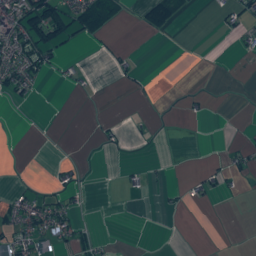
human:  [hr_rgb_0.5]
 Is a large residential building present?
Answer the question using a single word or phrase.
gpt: yes

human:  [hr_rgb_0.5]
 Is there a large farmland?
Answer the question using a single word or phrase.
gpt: yes

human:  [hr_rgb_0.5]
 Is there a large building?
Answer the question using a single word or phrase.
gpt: yes

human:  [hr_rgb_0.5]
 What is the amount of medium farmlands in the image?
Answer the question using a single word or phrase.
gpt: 1

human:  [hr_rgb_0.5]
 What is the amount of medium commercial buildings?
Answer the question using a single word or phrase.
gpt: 4

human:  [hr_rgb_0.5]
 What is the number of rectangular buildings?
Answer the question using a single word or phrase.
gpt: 579

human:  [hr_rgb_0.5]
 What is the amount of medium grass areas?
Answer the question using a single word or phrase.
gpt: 33

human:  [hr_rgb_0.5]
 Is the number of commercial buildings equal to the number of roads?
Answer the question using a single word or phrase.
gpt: no

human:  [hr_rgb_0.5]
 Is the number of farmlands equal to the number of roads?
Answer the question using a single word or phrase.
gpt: no

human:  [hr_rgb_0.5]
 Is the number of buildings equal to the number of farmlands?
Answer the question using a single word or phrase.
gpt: no

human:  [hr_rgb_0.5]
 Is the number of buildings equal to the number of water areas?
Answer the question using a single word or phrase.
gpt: no

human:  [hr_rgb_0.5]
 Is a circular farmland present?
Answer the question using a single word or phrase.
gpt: no

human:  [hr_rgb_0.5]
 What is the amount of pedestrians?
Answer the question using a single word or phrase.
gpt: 3

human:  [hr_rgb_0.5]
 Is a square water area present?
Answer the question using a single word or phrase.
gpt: no

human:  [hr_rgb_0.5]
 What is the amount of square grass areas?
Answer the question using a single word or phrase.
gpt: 2

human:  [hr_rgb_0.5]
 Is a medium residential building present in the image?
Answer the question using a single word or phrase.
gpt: yes

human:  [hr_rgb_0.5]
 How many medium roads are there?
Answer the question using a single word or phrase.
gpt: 0

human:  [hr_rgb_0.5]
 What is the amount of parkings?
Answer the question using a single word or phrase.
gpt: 9

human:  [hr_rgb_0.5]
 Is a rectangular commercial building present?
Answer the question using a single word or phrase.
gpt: yes

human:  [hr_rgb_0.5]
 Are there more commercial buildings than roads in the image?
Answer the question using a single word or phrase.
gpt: no

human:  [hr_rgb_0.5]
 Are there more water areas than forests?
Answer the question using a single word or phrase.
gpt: no

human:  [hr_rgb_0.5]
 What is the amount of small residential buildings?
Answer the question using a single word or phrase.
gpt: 1023

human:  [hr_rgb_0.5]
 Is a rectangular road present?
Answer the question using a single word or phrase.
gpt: no

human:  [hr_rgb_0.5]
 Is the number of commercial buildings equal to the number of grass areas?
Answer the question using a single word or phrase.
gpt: no

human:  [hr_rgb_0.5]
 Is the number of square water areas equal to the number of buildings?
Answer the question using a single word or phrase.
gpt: no

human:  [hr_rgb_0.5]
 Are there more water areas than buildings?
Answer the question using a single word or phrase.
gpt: no

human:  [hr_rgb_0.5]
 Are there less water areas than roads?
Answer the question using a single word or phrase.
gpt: yes

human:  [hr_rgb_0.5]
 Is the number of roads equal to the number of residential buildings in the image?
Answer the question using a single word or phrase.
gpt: no

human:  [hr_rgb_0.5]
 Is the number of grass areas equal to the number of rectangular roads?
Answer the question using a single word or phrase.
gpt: no

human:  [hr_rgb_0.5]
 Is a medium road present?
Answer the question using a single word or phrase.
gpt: no

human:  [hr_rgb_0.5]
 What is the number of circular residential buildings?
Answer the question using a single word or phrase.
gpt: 1

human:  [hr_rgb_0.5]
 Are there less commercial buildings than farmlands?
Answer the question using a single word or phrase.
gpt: yes

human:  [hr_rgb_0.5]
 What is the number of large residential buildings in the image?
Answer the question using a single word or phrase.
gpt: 2

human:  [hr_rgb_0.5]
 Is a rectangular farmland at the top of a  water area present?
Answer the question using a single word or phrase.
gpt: no

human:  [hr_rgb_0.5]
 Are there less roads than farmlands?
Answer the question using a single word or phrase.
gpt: no

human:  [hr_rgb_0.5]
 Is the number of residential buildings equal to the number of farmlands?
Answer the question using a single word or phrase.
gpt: no